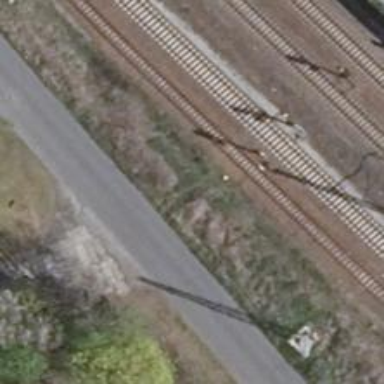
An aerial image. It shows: Railway signal.